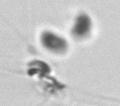
Label: Chaetoceros_socialis